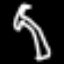
Label: palm tree